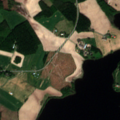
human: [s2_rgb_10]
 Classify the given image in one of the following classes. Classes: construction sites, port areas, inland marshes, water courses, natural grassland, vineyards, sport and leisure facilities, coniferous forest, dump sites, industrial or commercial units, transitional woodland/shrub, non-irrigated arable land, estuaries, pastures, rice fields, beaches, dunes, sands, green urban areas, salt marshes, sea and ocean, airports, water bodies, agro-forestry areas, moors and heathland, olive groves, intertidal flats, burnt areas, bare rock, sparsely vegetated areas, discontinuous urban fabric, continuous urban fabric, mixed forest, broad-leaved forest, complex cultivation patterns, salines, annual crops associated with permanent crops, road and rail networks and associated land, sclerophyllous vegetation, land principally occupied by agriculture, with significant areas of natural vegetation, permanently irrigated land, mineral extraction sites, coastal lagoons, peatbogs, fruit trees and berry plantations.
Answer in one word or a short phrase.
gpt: non-irrigated arable land, land principally occupied by agriculture, with significant areas of natural vegetation, coniferous forest, mixed forest, water bodies